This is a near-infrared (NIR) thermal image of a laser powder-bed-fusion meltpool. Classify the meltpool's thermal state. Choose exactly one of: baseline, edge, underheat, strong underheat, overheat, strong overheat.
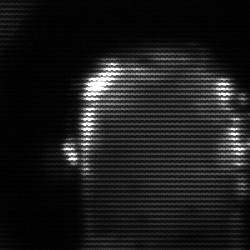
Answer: baseline